Question: I have a an app with an IM style page, the text is displayed using a custom listview

When I leave the activity and come back I want to still have the listview with all my data in it. SO far I have tried saving the contents of my arraylist using onSavedInstance and onRestoredInstance then setting the adapter again in onRestoredInstance but that doesn't work.
Here is my code for my activity:
'''
private ArrayList<String> nameList = new ArrayList<String>();
private ArrayList<String> messageList = new ArrayList<String>();
private ArrayList<String> timeList = new ArrayList<String>();
Button send = (Button) findViewById(R.id.chat_send);
EditText send = (EditText) findViewById(R.id.edit_text);
ListView chat_list = (ListView) findViewById(R.id.chat_list);
MyCustomArrayAdapter myArrayAdapter = new MyCustomArrayAdapter(this, messageList, nameList,
timeList, receiverName, senderName, language_chosen);
chat_list.setAdapter(myArrayAdapter);
send.setOnClickListener(new OnClickListener() {
@Override
public void onClick(View v) {
String new_text = edit_text.getText().toString();
String sys_time = new Time(System.currentTimeMillis())
.toString();
timeList.add(sys_time);
messageList.add(new_text);
nameList.add(username);
myArrayAdapter.notifyDataSetChanged();
chat_list.setSelection(chat_list.getChildCount()-1);
}
});
'''
And here is the code for my Adapter
'''
public MyCustomArrayAdapter(Context context, ArrayList<String> planetList,
ArrayList<String> NameList, ArrayList<String> TimeList,
String receiver, String sender, String language) {
super(context, R.layout.custom_chat_layout, planetList);
this.context = context;
messageList = planetList;
nameList = NameList;
timeList = TimeList;
receiverName = receiver;
senderName = sender;
language_chosen = language;
}
@Override
public View getView(int position, View convertView, ViewGroup parent) {
LayoutInflater inflater = (LayoutInflater) context
.getSystemService(Context.LAYOUT_INFLATER_SERVICE);
holder = new ViewHolder();
rowView = inflater.inflate(R.layout.custom_chat_layout, parent, false);
holder.chat_name = (TextView) rowView
.findViewById(R.id.custom_chat_name);
holder.chat_time = (TextView) rowView
.findViewById(R.id.custom_chat_timestamp);
holder.chat_text = (TextView) rowView
.findViewById(R.id.custom_chat_text);
holder.chat_name.setText(nameList.get(position));
holder.chat_time.setText(timeList.get(position));
holder.chat_text.setText(messageList.get(position));
return rowView;
}
static class ViewHolder {
TextView chat_name;
TextView chat_time;
TextView chat_text;
RelativeLayout relative;
RelativeLayout relative1;
}
'''
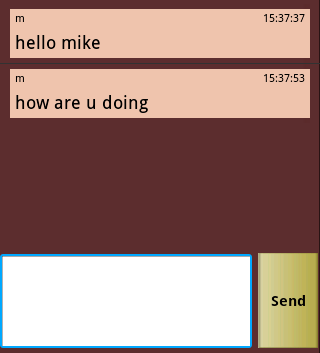
Answer: You should save the data in 'onPause' and re-populate the adapter in 'onResume'. Things like instant messages should be saved to persistent data storage (for example, an SQLite database), and then loaded with a 'CursorAdapter'. A lot of the details of maintaining the data load across the 'Activity' lifecycle can be abstracted out by making use of the 'LoaderManager' and loading the data with a 'CursorLoader' instead.
It also sounds like you want to have a 'Service' running in the background that can receive messages and save instant messages to the data store even when the 'Activity' isn't in focus.